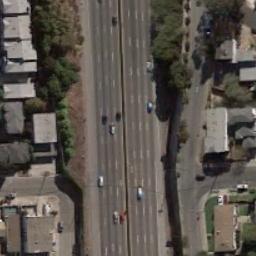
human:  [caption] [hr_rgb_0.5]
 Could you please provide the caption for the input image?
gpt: A straight freeway goes through the residential area .

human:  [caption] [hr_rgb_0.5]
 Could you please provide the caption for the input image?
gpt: There are many gray buildings beside the freeway .

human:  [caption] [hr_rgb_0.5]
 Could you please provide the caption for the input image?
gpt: The freeway is next to some houses with some cars .

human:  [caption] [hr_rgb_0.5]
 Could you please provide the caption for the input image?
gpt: There are many buildings and green plants on both sides of the freeway, And there are many cars on the freeway .

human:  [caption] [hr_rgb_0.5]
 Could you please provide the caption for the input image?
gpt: There are many cars on the highway .